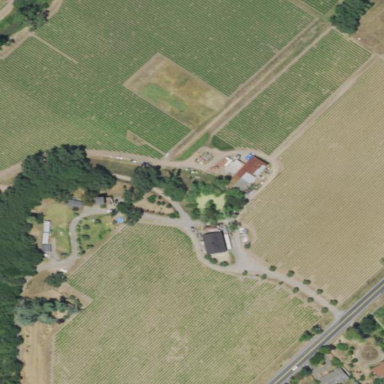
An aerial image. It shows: Vineyard with wine grapes as the crop.